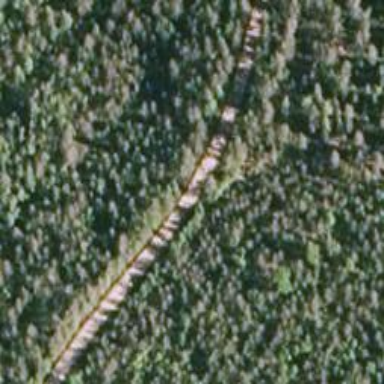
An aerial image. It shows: Unclassified road.